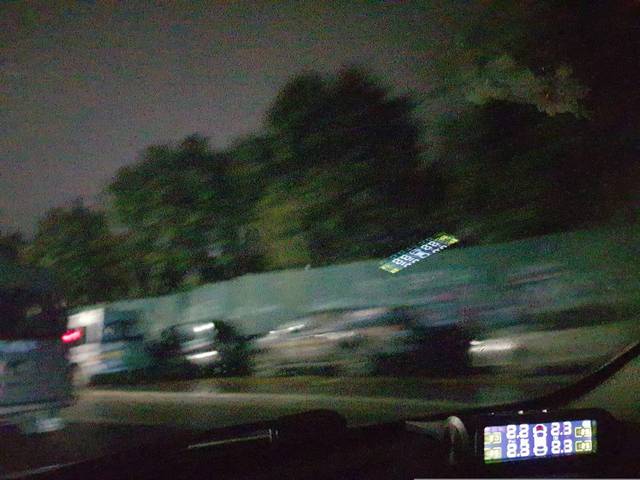
Region: Vietnam
Coordinates: 21.037, 105.802